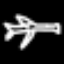
Label: airplane